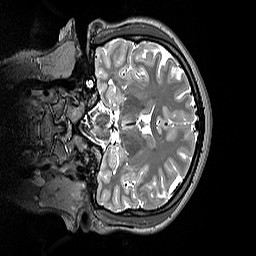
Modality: T2w
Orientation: coronal
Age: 27
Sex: female
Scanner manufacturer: siemens
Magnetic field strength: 3 T
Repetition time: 3.2 s
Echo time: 0.412 s